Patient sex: M
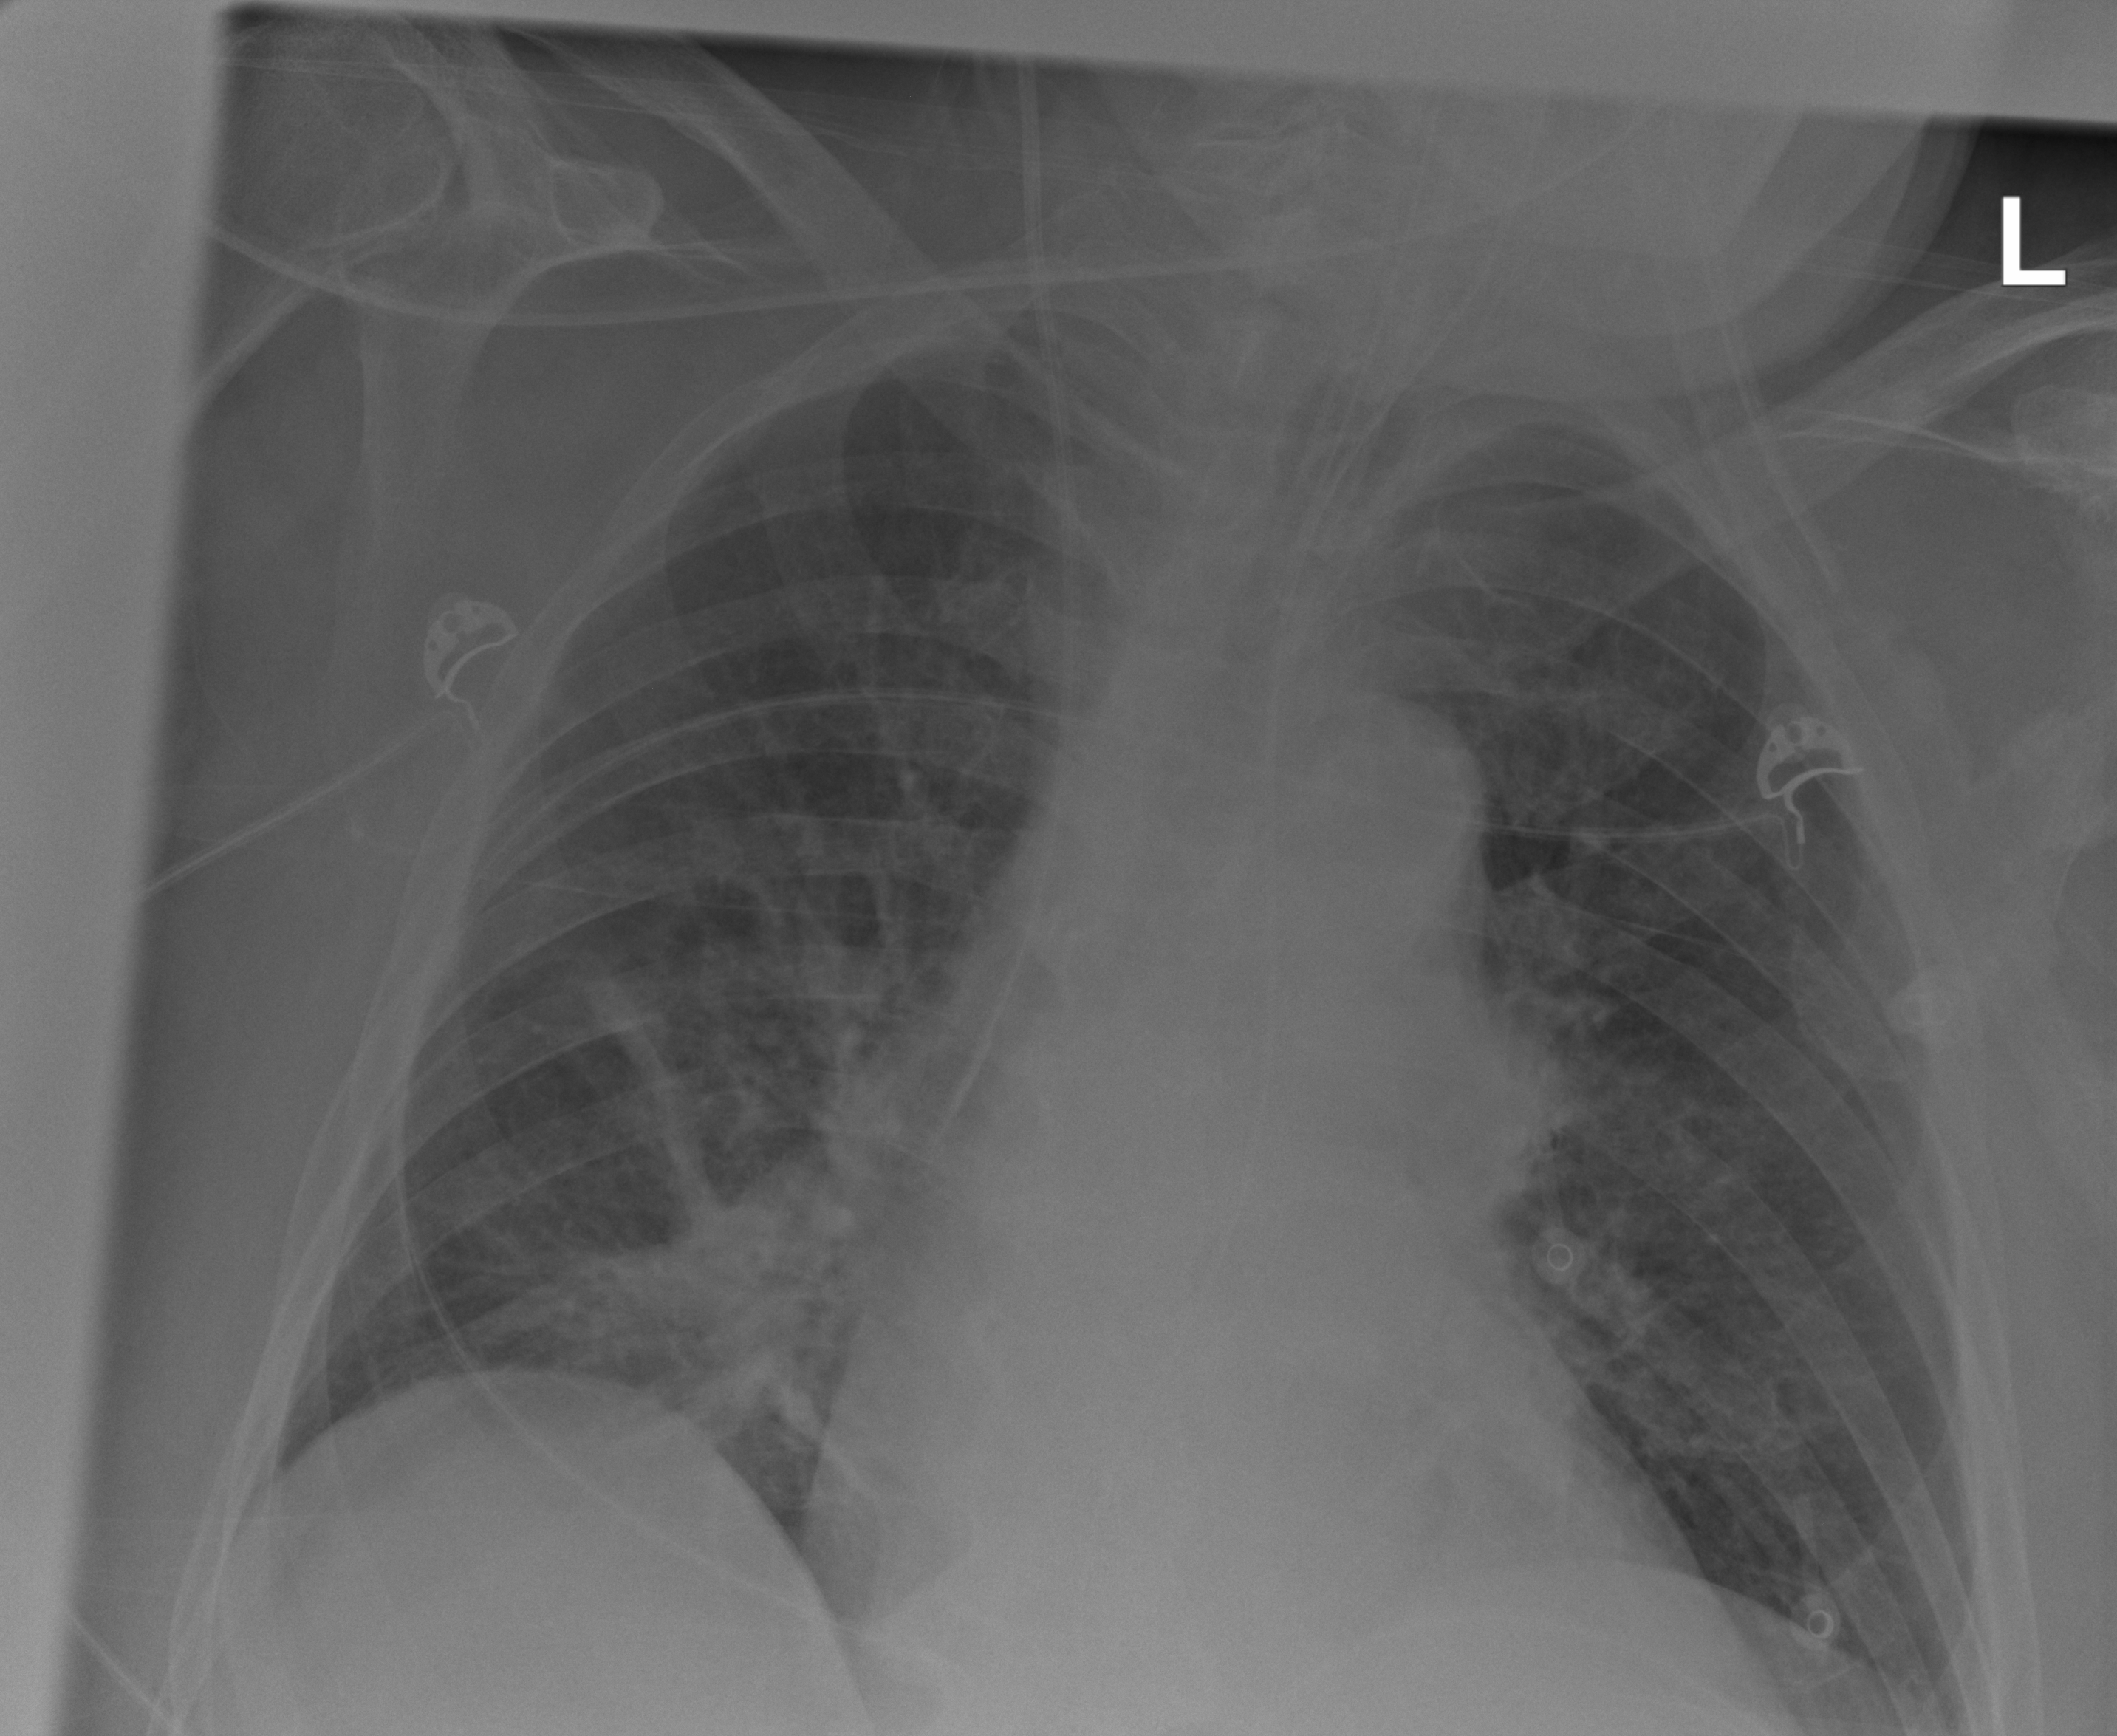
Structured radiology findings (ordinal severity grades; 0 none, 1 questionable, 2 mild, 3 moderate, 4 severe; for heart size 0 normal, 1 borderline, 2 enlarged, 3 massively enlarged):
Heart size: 1
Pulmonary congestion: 0
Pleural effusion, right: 0
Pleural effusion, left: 1
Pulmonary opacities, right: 2
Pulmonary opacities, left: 0
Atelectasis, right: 2
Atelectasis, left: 0